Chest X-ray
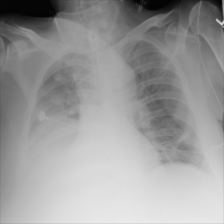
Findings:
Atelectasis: negative
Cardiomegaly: negative
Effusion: positive
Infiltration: negative
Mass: negative
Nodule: negative
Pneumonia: positive
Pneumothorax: negative
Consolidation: negative
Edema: negative
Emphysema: negative
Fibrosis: negative
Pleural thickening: negative
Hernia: negative